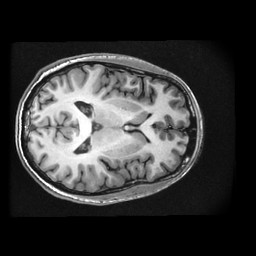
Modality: T1w
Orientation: axial
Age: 38
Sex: male
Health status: healthy
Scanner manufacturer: ge
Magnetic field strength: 3 T
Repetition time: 0.008448 s
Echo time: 0.003184 s